Question:
As the subject says, What does the symmetry mean when graphing real vs imaginary components of a FFT? And does the clustering imply periodicity in the data?
I ask this because I did a project with predicting sunspot count with a neural network and had to find the periodicity of the data (and used FFT which worked).
Someone recommended I look at graphing the real vs imaginary components, but I don't understand what I am looking at.
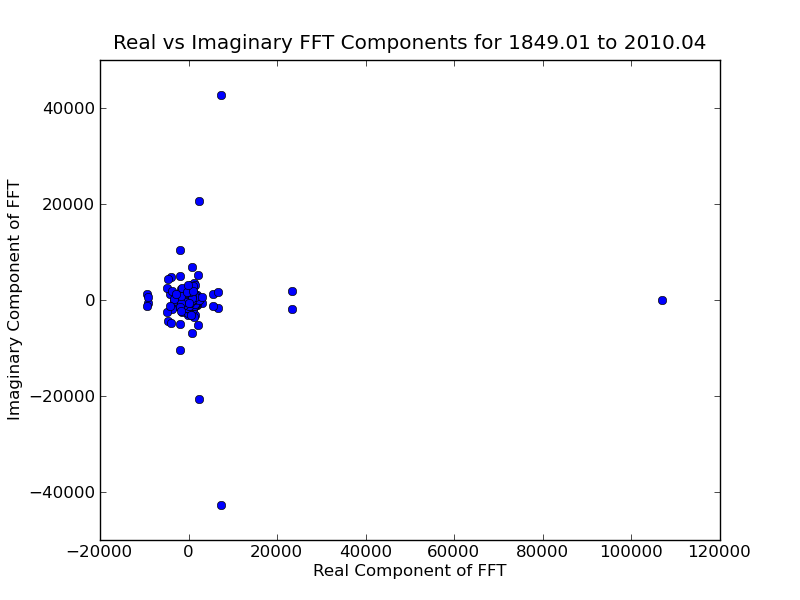
Answer: The Fourier transform of any real-valued signal will have <URL>, meaning the transform values of the positive frequencies and negative frequencies will be complex conjugates of each other. Therefore the real values are the same, and the imaginary values are negatives of each other, as your picture shows.
It would probably be more interesting to drop the negative frequencies and do your graph again.
For your second question, your result appears to be clustered around 0,0, so no, the clustering does not imply periodicity. Large values in the transform imply periodicity, at the related frequency.
However, you have two large components, one primarily real and one primarily imaginary. Another way of thinking of "real in the frequency domain" is "like a cosine in the time domain", while "imaginary in the frequency domain" is "like a sine in the time domain." Your data set probably doesn't start exactly on a sunspot cycle, so the cycle looks like the combination of a sine and cosine. If you slide the data set, the relative amplitudes of the real and imaginary parts will probably change.
I had earlier suggested that the phase difference might imply differing activity in summer and winter, but that would show up as a component at twice the base frequency.